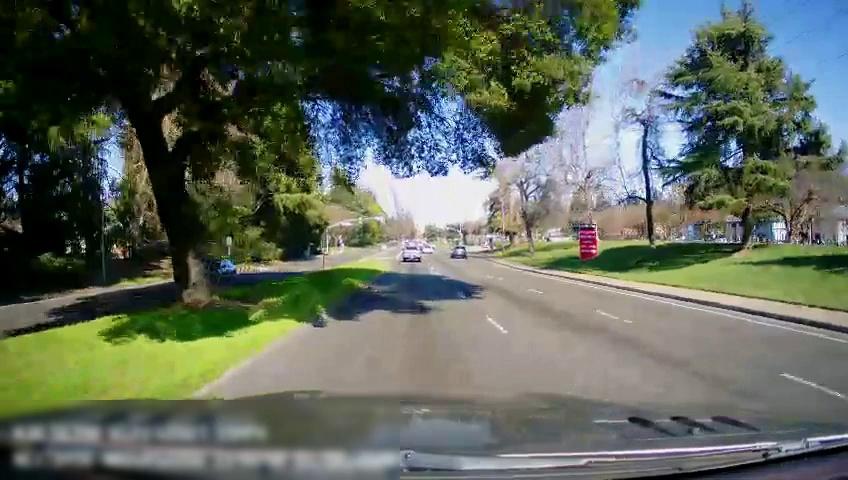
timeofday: Day
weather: Sunny
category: Drivable Space
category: Drivable Space
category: Vehicles | Car
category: Vehicles | Truck
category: Vehicles | Car
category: Lanes | Current Lane
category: Lanes | Alternate Lane
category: Lanes | Alternate Lane